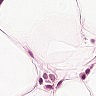
Metastatic tissue present: no